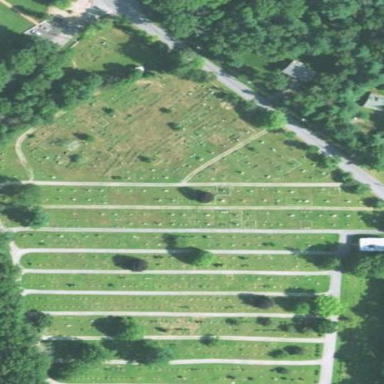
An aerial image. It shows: Cemetery with historic significance.